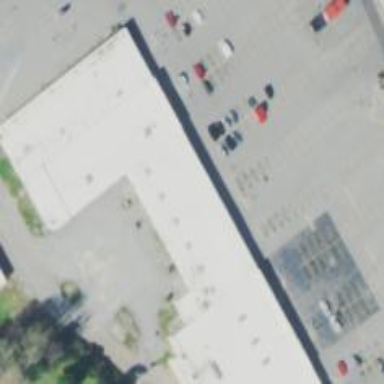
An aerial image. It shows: Supermarket.